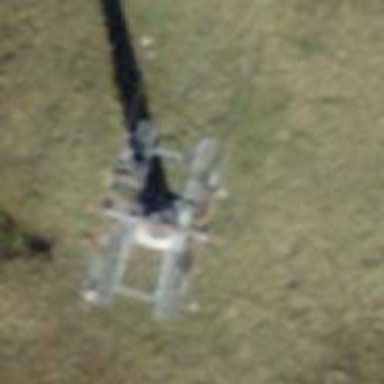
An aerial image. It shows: Pylon for aerialway.